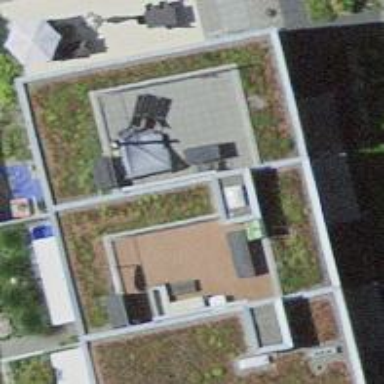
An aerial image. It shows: Terrace building with flat roof.